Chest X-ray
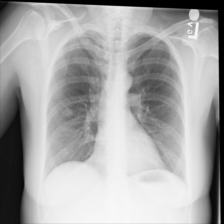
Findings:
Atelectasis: negative
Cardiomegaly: negative
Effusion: negative
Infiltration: negative
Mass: negative
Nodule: positive
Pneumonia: negative
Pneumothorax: negative
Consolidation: negative
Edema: negative
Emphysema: negative
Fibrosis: negative
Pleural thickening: negative
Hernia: negative